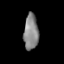
Tissue: lung
Cell type: Epithelial cells
Senescence score: 0.2256
Nuclear area (px): 513
Mean DAPI intensity: 133.756